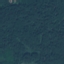
Land use / land cover class: Forest